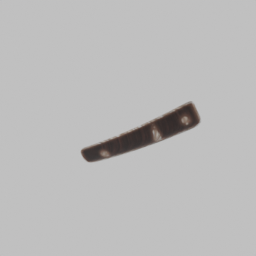
Label: animals